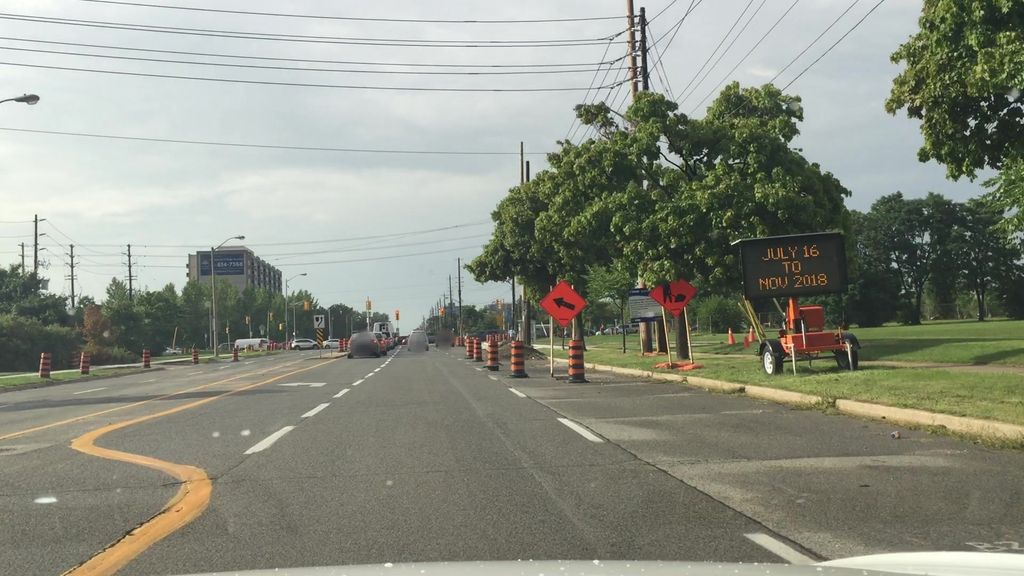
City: toronto